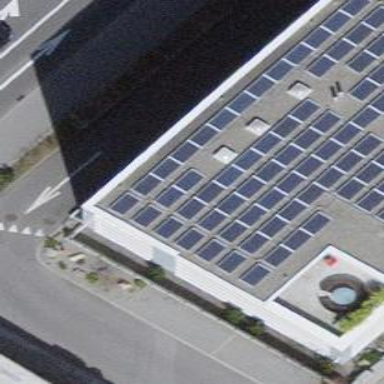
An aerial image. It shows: Solar power generator.